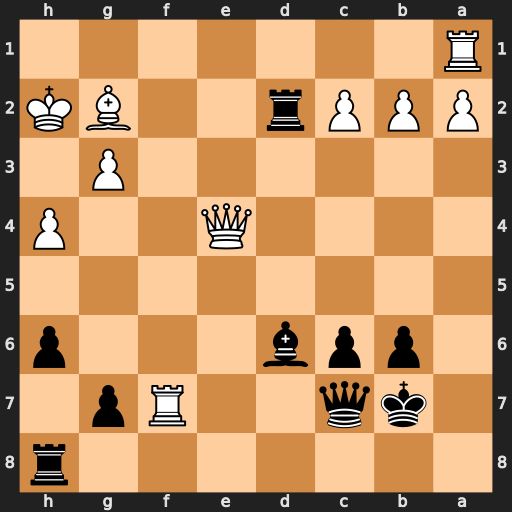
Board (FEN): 7r/1kq2Rp1/1ppb3p/8/4Q2P/6P1/PPPr2BK/R7
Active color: b
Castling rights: -
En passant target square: -
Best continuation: Rxg2+ Kxg2 Qxf7